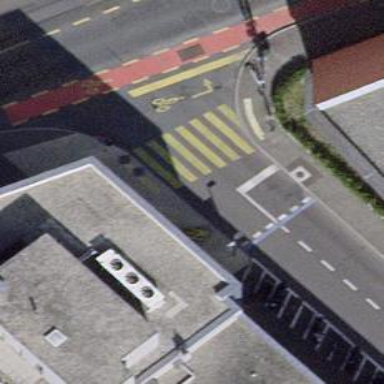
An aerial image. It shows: Kerb serving as barrier.